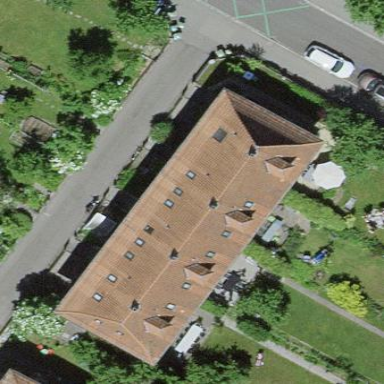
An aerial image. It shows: Residential building with gabled roof made of maroon roof tiles. The roof is oriented across the building.